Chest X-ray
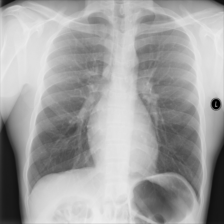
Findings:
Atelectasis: negative
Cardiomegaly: negative
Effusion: negative
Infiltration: negative
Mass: negative
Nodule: negative
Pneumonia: negative
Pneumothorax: negative
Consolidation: negative
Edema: negative
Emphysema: negative
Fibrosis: negative
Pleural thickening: negative
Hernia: negative